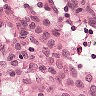
Metastatic tissue present: no